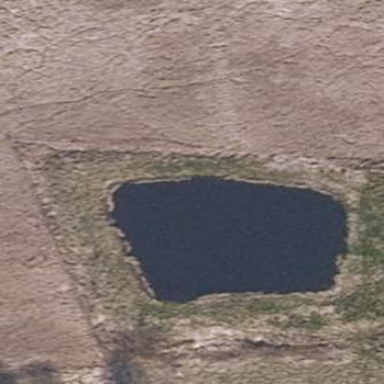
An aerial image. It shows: Pond with natural water.